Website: apple-inc
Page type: customer-info-address
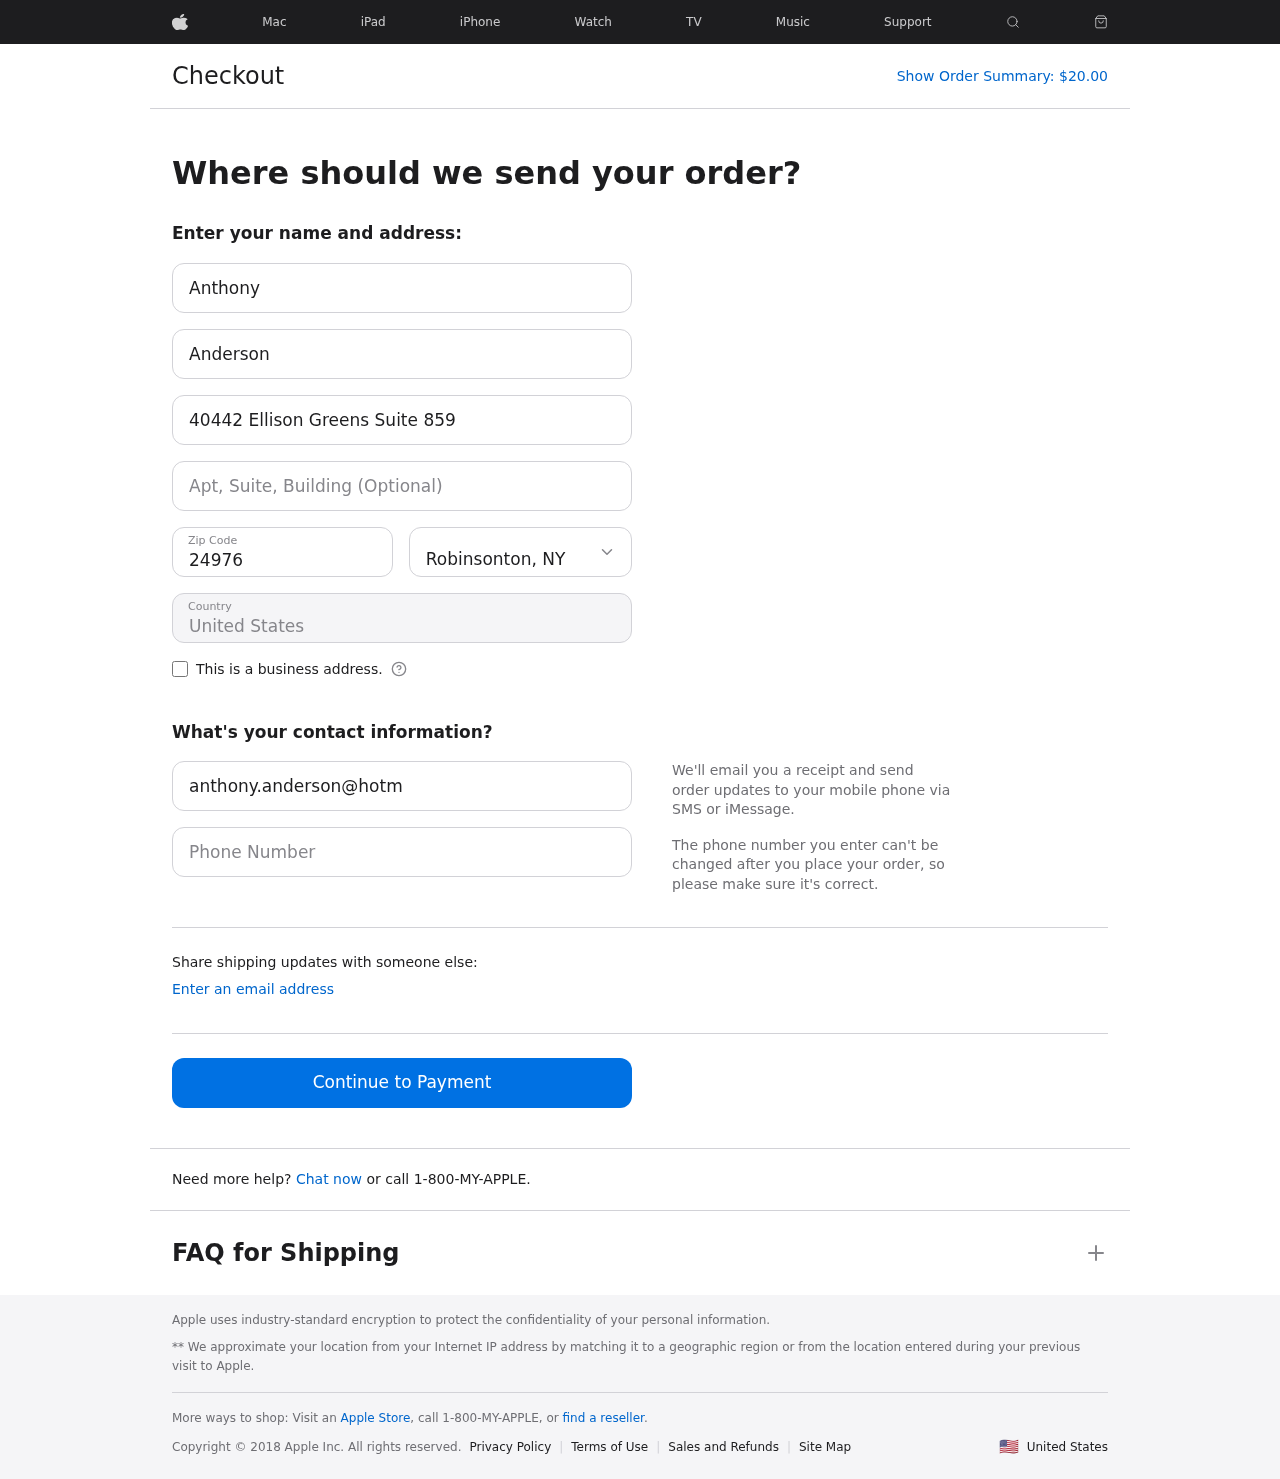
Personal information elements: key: PII_CITY_STATE
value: Robinsonton, NY
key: PII_COUNTRY
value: United States
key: PII_EMAIL
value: anthony.anderson@hotmail.com
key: PII_FIRSTNAME
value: Anthony
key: PII_LASTNAME
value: Anderson
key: PII_PHONE
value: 6999635202
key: PII_POSTCODE
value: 24976
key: PII_STREET
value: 40442 Ellison Greens Suite 859
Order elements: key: ORDER_TOTAL
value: $20.00